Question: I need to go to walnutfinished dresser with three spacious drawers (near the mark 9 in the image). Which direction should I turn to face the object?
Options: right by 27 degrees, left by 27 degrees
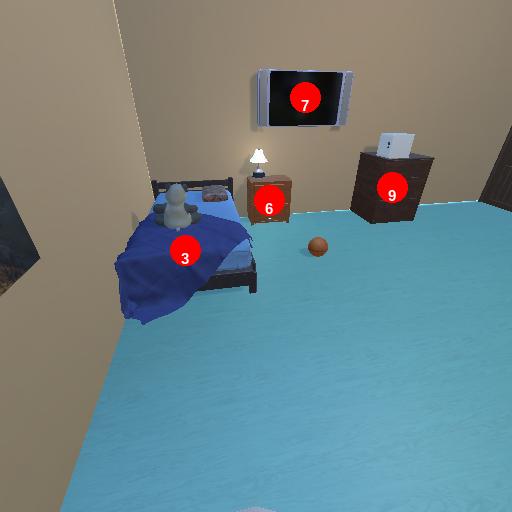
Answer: right by 27 degrees